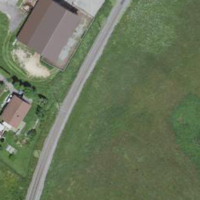
EUNIS habitat code: 21
Species observed at this site:
Silene dioica